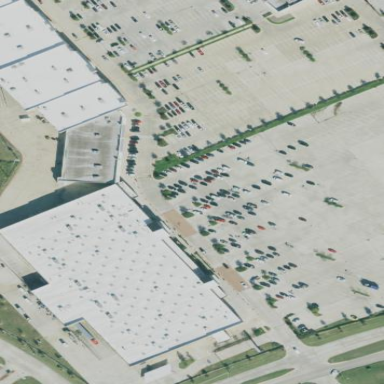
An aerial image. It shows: Parking area.